Question: I have an array with one column n_fnc and I would like to find the max value .
I tried with this but I don"t get anything.
'''
let first = this.fncs.map(item => item.n_fnc);
console.log("First",first);
x= Math.max(...first);
'''
[
fnc service
'''
getlastid(response,fncs:Fnc[]):void{
let fnc:Fnc;
response.forEach(element => {
fnc =new Fnc();
fnc.n_fnc=element.n_fnc;
fncs.push(fnc);
});
'''
Fnc component.ts
'''
this.fncs=[];
this.fncservice.obs.subscribe((response)=>this.fncservice.getlastid(response,this.fncs));
console.log("A",this.fncs);
var max= Math.max.apply(Math, this.fncs.map((m) => m.n_fnc));
console.log("Max",max);
'''
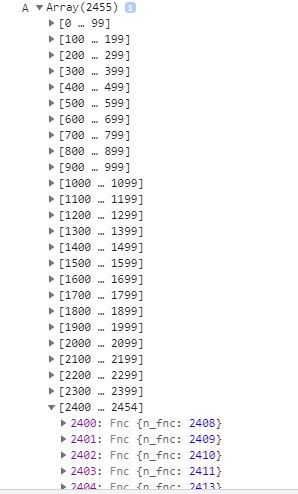
Answer: You can use 'apply' function to do that -
'''
var fncs = [{
n_fnc: 1
},{
n_fnc: 499
},{
n_fnc: 99
},{
n_fnc: 10
}];
var max = Math.max.apply(Math, fncs.map((m) => m.n_fnc));
console.log(max);
'''
The code block in 'fnc.component.ts' should be like -
'''
this.fncs=[];
this.fncservice.obs.subscribe((response)=> {
this.fncservice.getlastid(response,this.fncs);
console.log("A",this.fncs);
var max= Math.max.apply(Math, this.fncs.map((m) => m.n_fnc));
console.log("Max",max);
});
'''